Question: I'm working on move a project over to a new database design. In doing so I am going to need to update existing stored procedures to work with new the new tables.
In the stored procedure I am working, I have the following:

When I hover over the String.Trim , it tells me that it is unable to find a column string or a user defined function or aggregate string.
After encountering this error, I went back to the stored procedure on the old database, and found that 'String' is was a schema.
So I have gone back to my new database and have created the schema String as follows:
'''
USE [databarn]
GO
/****** Object: Schema [String] Script Date: 2/3/2015 9:27:54 AM ******/
CREATE SCHEMA [String]
GO
'''
This was created successfully and is now located in the Security>Schemas.
However going back to my stored procedure, the String reference is still underlined in red with the original message.
Does anyone know why this is happening?
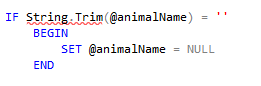
Answer: This is c# type of coding. In sqlserver it is differ, it have inbuilt function.
'Trim' function in 'c#', to achieve in same in 'sqlserver' you need to use 'RTRIM' and 'LTRIM' like
'''
select rtrim(ltrim(' a b c d '))
'''
First of all you need to know the basic functions in sqlserver.
<URL>.
<URL>